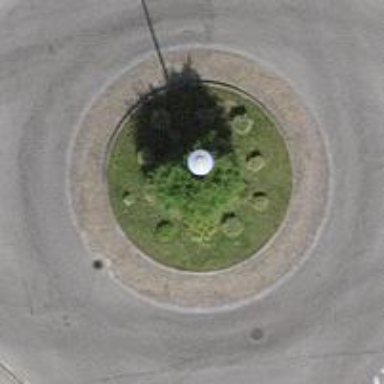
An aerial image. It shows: Roundabout on residential road.